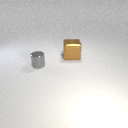
small gray metal cylinder to the left of large brown metal cube